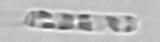
Label: Cerataulina_pelagica